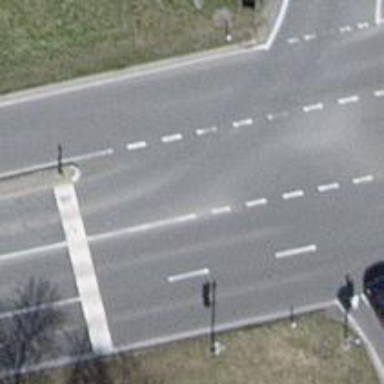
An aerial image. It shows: Asphalt road classified as primary highway.